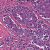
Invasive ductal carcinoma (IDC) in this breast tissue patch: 1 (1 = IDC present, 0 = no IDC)